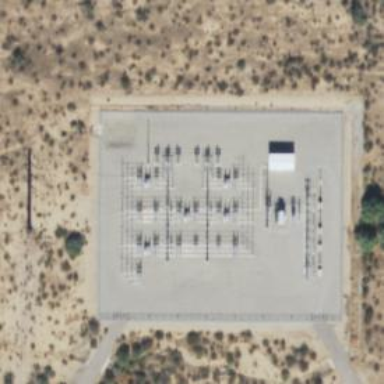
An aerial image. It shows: Switch used for power control.